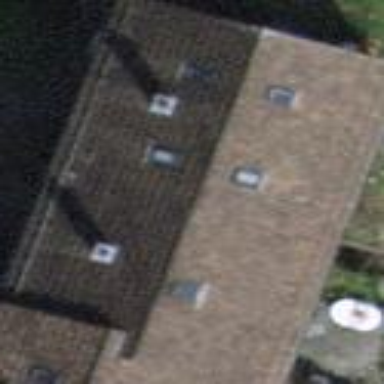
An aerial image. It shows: Semi-detached house with gabled roof.